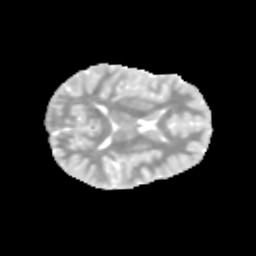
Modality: MD
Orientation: axial
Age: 12
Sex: female
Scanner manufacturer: siemens
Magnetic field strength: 3 T
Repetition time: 3.8 s
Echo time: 0.07 s